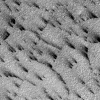
Atmospheric dust classification: not_dusty